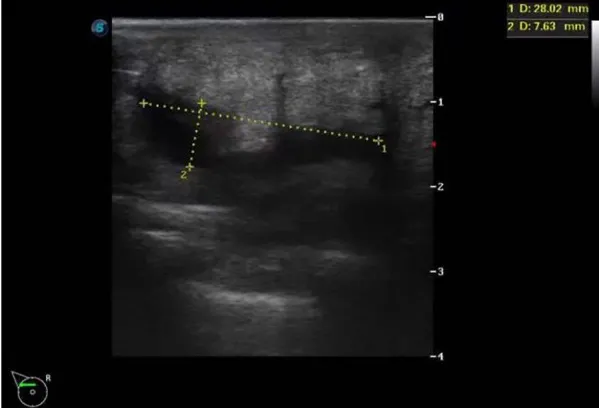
Color Doppler ultrasound indicated a small amount of fluid accumulated in the surgical area.
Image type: radiology (ultrasound)